Question: I have a plot of 3 data sets that have datetime objetcs on the x axis.
I want to have a cursor that snaps to the data and shows the precise x and y value.
I already have a "snap to cursor", but that only works for scalar x axes.
Can anyone help me to modify the snap to cursor so that it works for datetime x axes as well?
Here are my data plots:

'''
import numpy as np
import matplotlib.pyplot as plot
import matplotlib.ticker as mticker
import matplotlib.dates as dates
import datetime
import Helpers
fig = plot.figure(1)
DAU = ( 2, 20, 25, 60, 190, 210, 18, 196, 212)
WAU = ( 50, 160, 412, 403, 308, 379, 345, 299, 258)
MAU = (760, 620, 487, 751, 612, 601, 546, 409, 457)
firstDay = datetime.datetime(2012,1,15)
#create an array with len(DAU) entries from given starting day
dayArray = [firstDay + datetime.timedelta(days = i) for i in xrange(len(DAU))]
line1 = plot.plot(dayArray, DAU, 'o-', color = '#336699')
line2 = plot.plot(dayArray, WAU, 'o-', color = '#993333')
line3 = plot.plot(dayArray, MAU, 'o-', color = '#89a54e')
ax = plot.subplot(111)
dateLocator = mticker.MultipleLocator(2)
dateFormatter = dates.DateFormatter('%d.%m.%Y')
ax.xaxis.set_major_locator(dateLocator)
ax.xaxis.set_major_formatter(dateFormatter)
fig.autofmt_xdate(rotation = 90, ha = 'center')
yMax = max(np.max(DAU), np.max(WAU), np.max(MAU))
yLimit = 100 - (yMax % 100) + yMax
plot.yticks(np.arange(0, yLimit + 1, 100))
plot.title('Active users', weight = 'bold')
plot.grid(True, axis = 'both')
plot.subplots_adjust(bottom = 0.2)
plot.subplots_adjust(right = 0.82)
legend = plot.legend((line1[0], line2[0], line3[0]),
('DAU',
'WAU',
'MAU'),
'upper left',
bbox_to_anchor = [1, 1],
shadow = True)
frame = legend.get_frame()
frame.set_facecolor('0.80')
for t in legend.get_texts():
t.set_fontsize('small')
#THIS DOES NOT WORK
cursor = Helpers.SnaptoCursor(ax, dayArray, DAU, 'euro daily')
plot.connect('motion_notify_event', cursor.mouse_move)
plot.show()
'''
And this is my module "Helper" that contains the "SnaptoCursor" class:
(I got the basic SnaptoCursor class from somewhere else and modified it a little bit)
'''
from __future__ import print_function
import numpy as np
import matplotlib.pyplot as plot
def minsec(sec, unused):
"""
Returns a string of the input seconds formatted as mm'ss''.
"""
minutes = sec // 60
sec = sec - minutes * 60
return '{0:02d}'{1:02d}'''.format(int(minutes), int(sec))
class SnaptoCursor():
"""
A cursor with crosshair snaps to the nearest x point.
For simplicity, I'm assuming x is sorted.
"""
def __init__(self, ax, x, y, formatting, z = None):
"""
ax: plot axis
x: plot spacing
y: plot data
formatting: string flag for desired formatting
z: optional second plot data
"""
self.ax = ax
self.lx = ax.axhline(color = 'k') #the horiz line
self.ly = ax.axvline(color = 'k') #the vert line
self.x = x
self.y = y
self.z = z
# text location in axes coords
self.txt = ax.text(0.6, 0.9, '', transform = ax.transAxes)
self.formatting = formatting
def format(self, x, y):
if self.formatting == 'minsec':
return 'x={0:d}, y='.format(x) + minsec(y, 0)
elif self.formatting == 'daily euro':
return u'day {0:d}: {1:.2f}EUR'.format(x, y)
def mouse_move(self, event):
if not event.inaxes: return
mouseX, mouseY = event.xdata, event.ydata
#searchsorted: returns an index or indices that suggest where x should be inserted
#so that the order of the list self.x would be preserved
indx = np.searchsorted(self.x, [mouseX])[0]
mouseX = self.x[indx]
#if z wasn't defined
if self.z == None:
mouseY = self.y[indx]
#if z was defined: compare the distance between mouse and the two plots y and z
#and use the nearest one
elif abs(mouseY - self.y[indx]) < abs(mouseY - self.z[indx]):
mouseY = self.y[indx]
else:
mouseY = self.z[indx]
#update the line positions
self.lx.set_ydata(mouseY)
self.ly.set_xdata(mouseX)
self.txt.set_text(self.format(mouseX, mouseY))
plot.draw()
'''
Of course this does not work since I am calling the SnaptoCursor with the datetime array "dayArray", which is supposed to be compared to the mouse coordinates later on. And these data types are not comparable.
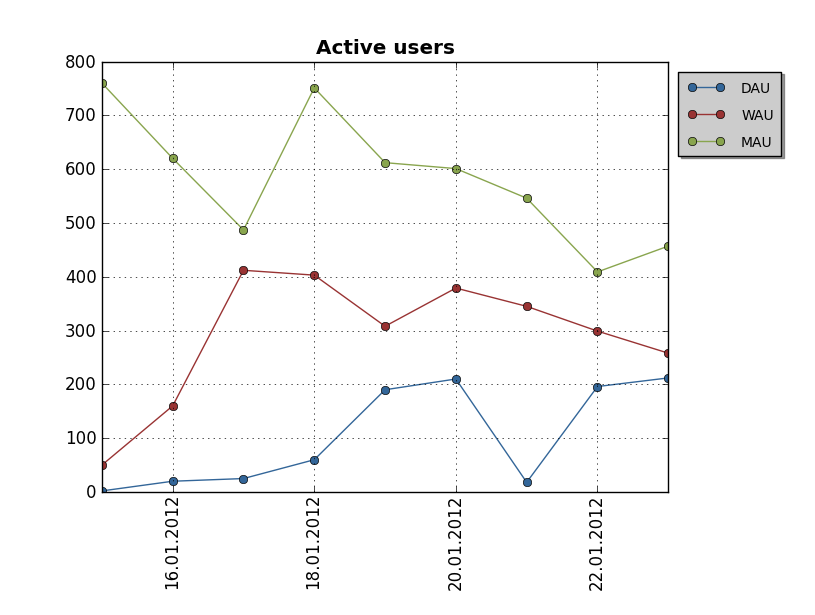
Answer: I got it!!!
The problems where these two lines in the method of the SnaptoCursor class:
'''
self.lx = ax.axhline(color = 'k') #the horiz line
self.ly = ax.axvline(color = 'k') #the vert line
'''
They were somehow messing up the datetime x axis (that has ordinals up to 730,000 e.g.), so you just have to initialize the lines' coordinates:
'''
self.lx = ax.axhline(y = min(y), color = 'k') #the horiz line
self.ly = ax.axvline(x = min(x), color = 'k') #the vert line
'''
Then it works just fine!
I'll be posting my complete SnaptoCursor class now that I have modified so it accepts individual formatting strings, and it can take up to 3 input data plots - that get snapped to according to your mouse position.
'''
def percent(x, unused):
"""
Returns a string of the float number x formatted as %.
"""
return '{0:1.2f}%'.format(x * 100)
def minsec(sec, unused):
"""
Returns a string of the input seconds formatted as mm'ss''.
"""
minutes = sec // 60
sec = sec - minutes * 60
return '{0:02d}'{1:02d}'''.format(int(minutes), int(sec))
class SnaptoCursor():
"""
A cursor with crosshair snaps to the nearest x point.
For simplicity, I'm assuming x is sorted.
"""
def __init__(self, ax, x, y, formatting, y2 = None, y3 = None):
"""
ax: plot axis
x: plot spacing
y: plot data
formatting: string flag for desired formatting
y2: optional second plot data
y3: optional third plot data
"""
self.ax = ax
self.lx = ax.axhline(y = min(y), color = 'k') #the horiz line
self.ly = ax.axvline(x = min(x), color = 'k') #the vert line
self.x = x
self.y = y
self.y2 = y2
self.y3 = y3
# text location in axes coords
self.txt = ax.text(0.6, 0.9, '', transform = ax.transAxes)
self.formatting = formatting
def format(self, x, y):
if self.formatting == 'minsec':
return 'x={0:d}, y='.format(x) + minsec(y, 0)
if self.formatting == 'decimal':
return 'x={0:d}, y={1:d}'.format(x, int(y))
elif self.formatting == 'date decimal':
return 'x={0:%d.%m.%Y}, y={1:d}'.format(x, int(y))
elif self.formatting == 'decimal percent':
return 'x={0:d}, y={1:d}%'.format(x, int(y * 100))
elif self.formatting == 'float':
return 'x={0:d}, y={1:.2f}'.format(x, y)
elif self.formatting == 'float percent':
return 'x={0:d}, y='.format(x) + percent(y, 0)
elif self.formatting == 'daily euro':
return u'day {0:d}: {1:.2f}EUR'.format(x, y)
def mouse_move(self, event):
if not event.inaxes:
return
mouseX, mouseY = event.xdata, event.ydata
if type(self.x[0]) == datetime.datetime:
mouseX = dates.num2date(int(mouseX)).replace(tzinfo = None)
#searchsorted: returns an index or indices that suggest where mouseX should be inserted
#so that the order of the list self.x would be preserved
indx = np.searchsorted(self.x, [mouseX])[0]
#if indx is out of bounds
if indx >= len(self.x):
indx = len(self.x) - 1
#if y2 wasn't defined
if self.y2 == None:
mouseY = self.y[indx]
#if y2 was defined AND y3 wasn't defined
elif self.y3 == None:
if abs(mouseY - self.y[indx]) < abs(mouseY - self.y2[indx]):
mouseY = self.y[indx]
else:
mouseY = self.y2[indx]
#if y2 AND y3 were defined
elif abs(mouseY - self.y2[indx]) < abs(mouseY - self.y[indx]):
if abs(mouseY - self.y2[indx]) < abs(mouseY - self.y3[indx]):
mouseY = self.y2[indx]
else:
mouseY = self.y3[indx]
#lastly, compare y with y3
elif abs(mouseY - self.y[indx]) < abs(mouseY - self.y3[indx]):
mouseY = self.y[indx]
else:
mouseY = self.y3[indx]
#update the line positions
self.lx.set_ydata(mouseY)
self.ly.set_xdata(mouseX)
self.txt.set_text(self.format(mouseX, mouseY))
plot.draw()
'''